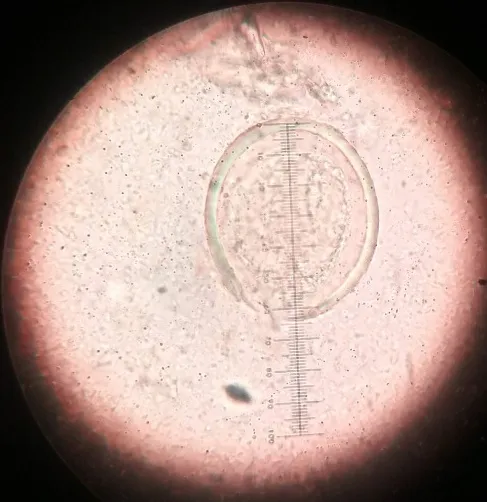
Width of S. japonicum egg (x100).
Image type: pathology (gram)